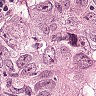
Metastatic tissue present: yes